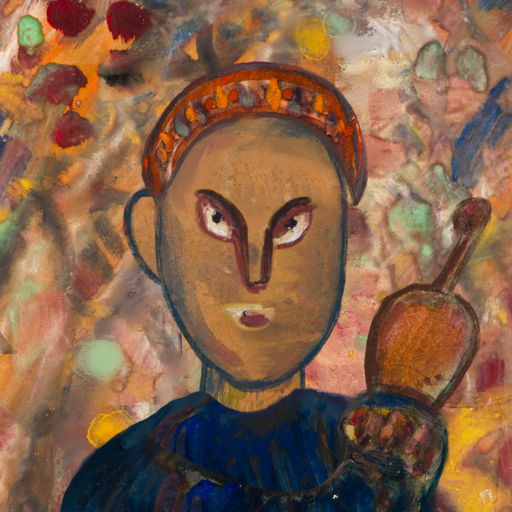
Background: Mother_And_Son_Mother, Head And Neck Front: In_The_Sun, Face Front: After_Raid, Bust: Pipe, Hair Front: Blank, Head Accessory: Hypocrite, Second Necklace: Blank, Necklace: Blank, Baby: Blank